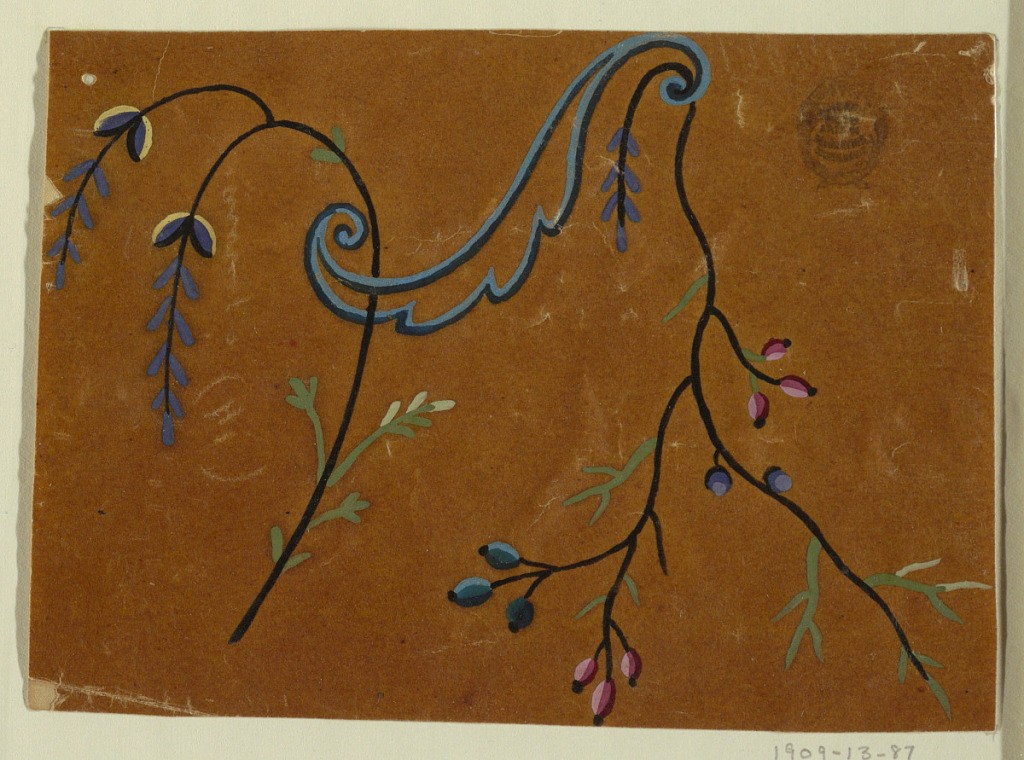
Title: Design for a Woven Fabric, Fragment
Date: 1815-1840
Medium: Blue, green, rose, yellow, and black gouache on oily tracing paper, mounted
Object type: Drawing
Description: A flower spray rises from the lower end of a leaf scroll. A curved bough with leaves is stuck through its point.